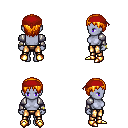
a pixel art fantasy rpg character, female body template, dark elf, purple skin, steel arm armor, gold greaves, light blonde plain hairstyle, red bandana, bracelets, gold boots, four views (front, back, left, right), 2x2 character sprite sheet, small pixel art, hard edges, no anti-aliasing